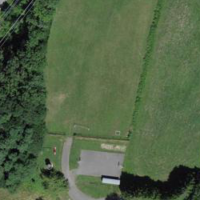
EUNIS habitat code: 52
Species observed at this site:
Dendrocopos major
Polygonia c-album
Columba palumbus